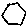
Label: hexagon